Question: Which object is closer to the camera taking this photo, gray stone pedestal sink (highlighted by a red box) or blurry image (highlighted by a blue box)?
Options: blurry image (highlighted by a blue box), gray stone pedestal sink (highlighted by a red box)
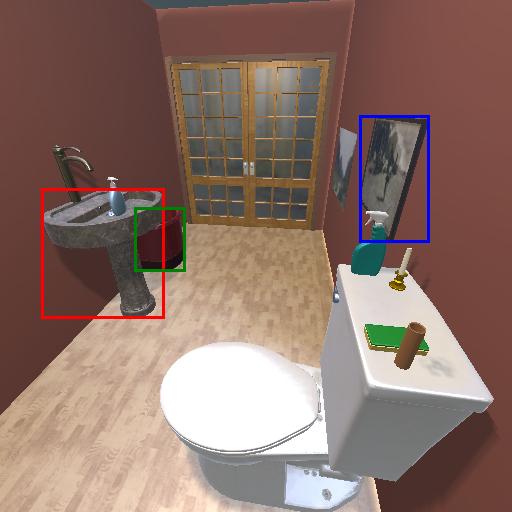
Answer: blurry image (highlighted by a blue box)